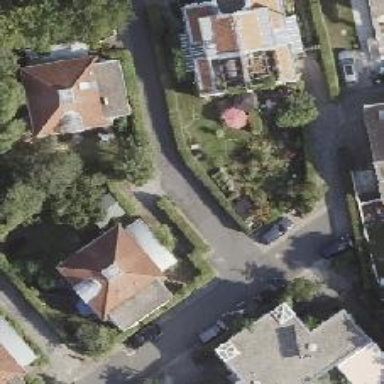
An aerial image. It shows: Living street used as alley.